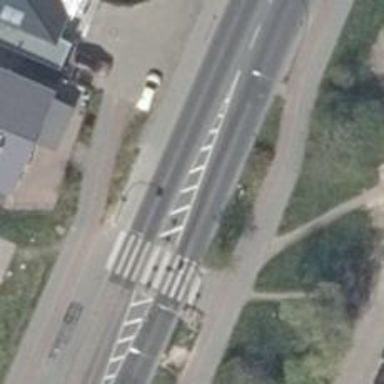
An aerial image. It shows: Secondary road with asphalt surface and sidewalks on both sides. There is cycle track on the left side of the road.